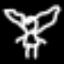
Label: angel